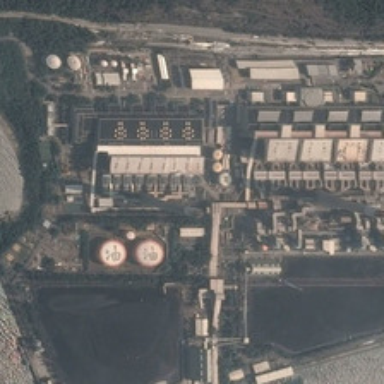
A large number of trees were planted around the factory .